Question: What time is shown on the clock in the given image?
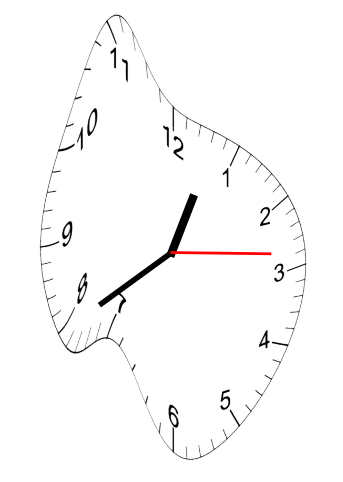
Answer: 12:39:14